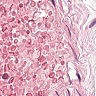
Metastatic tissue present: no